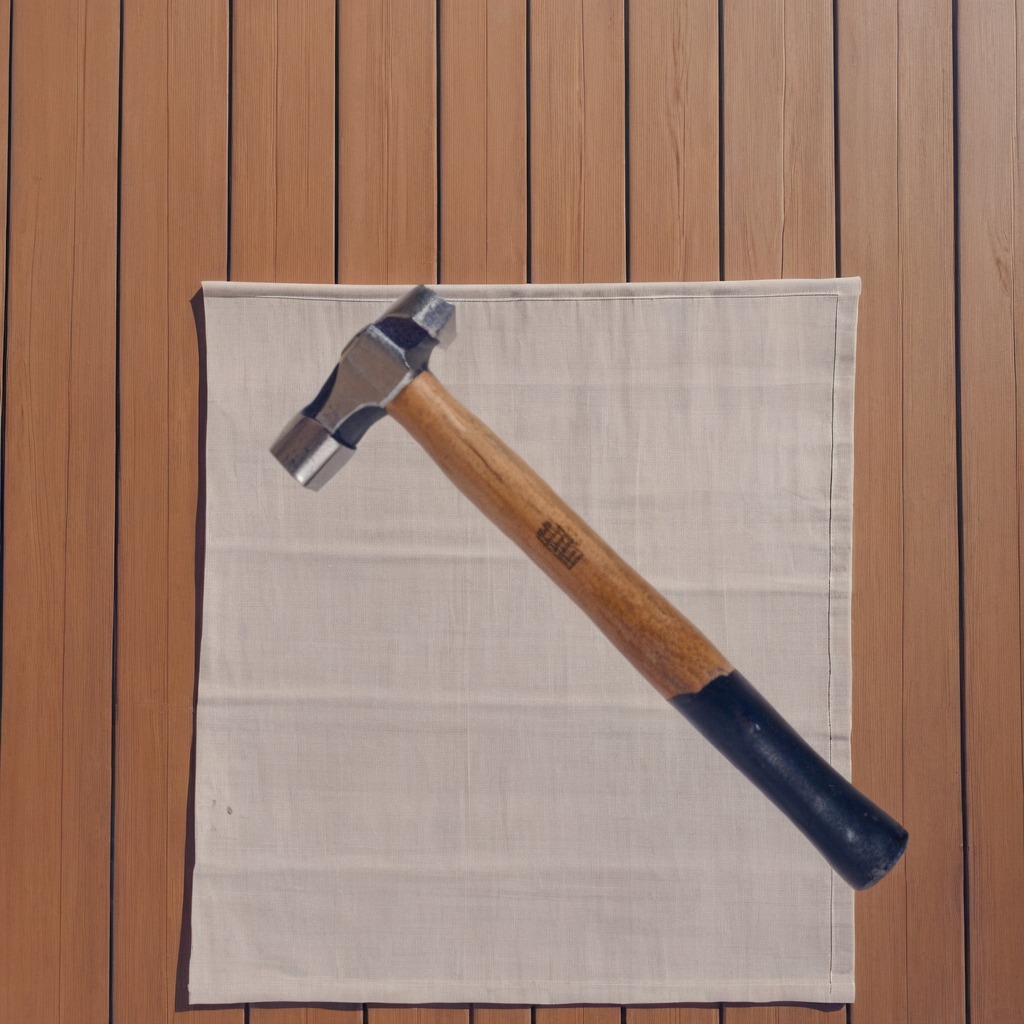
A hammer lies on the wooden table.